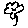
Label: flower